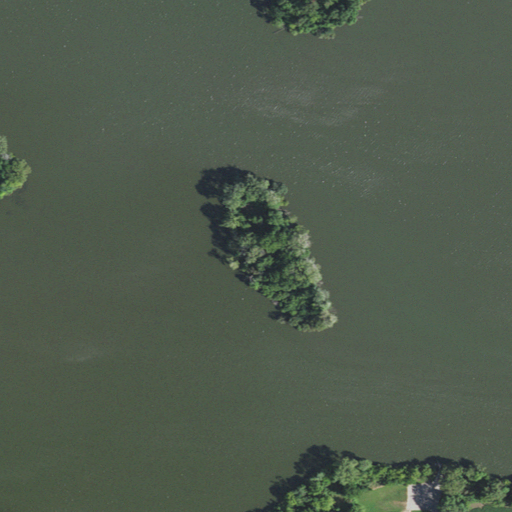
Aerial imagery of island in Wisconsin named Neilson Island containing open water, cultivated crops, herbaceous wetlands, grassland, and evergreen forest